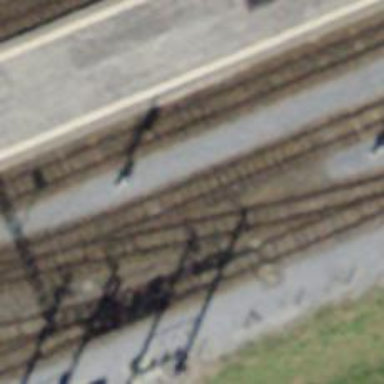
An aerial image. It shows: Narrow-gauge railway with single track. The railway is electrified with contact line.